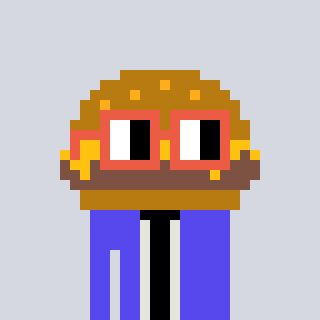
a pixel art character with square orange glasses, a burger-shaped head and a computerblue-colored body on a cool background